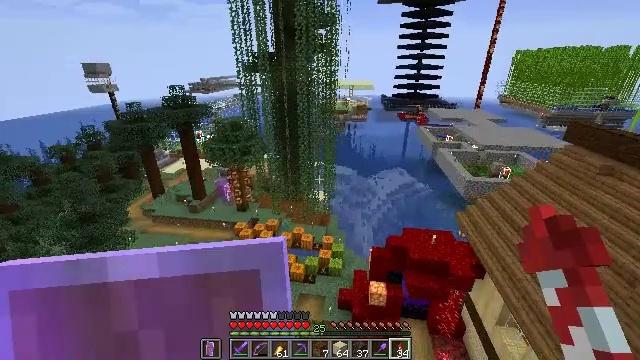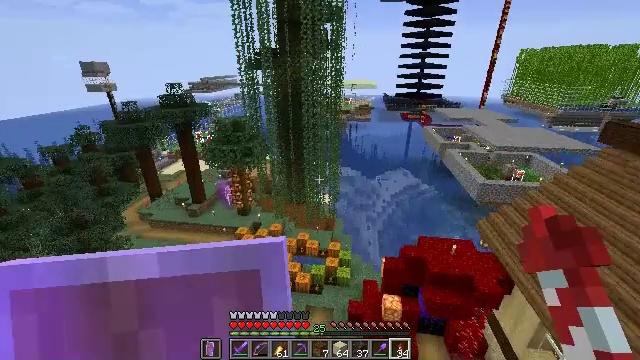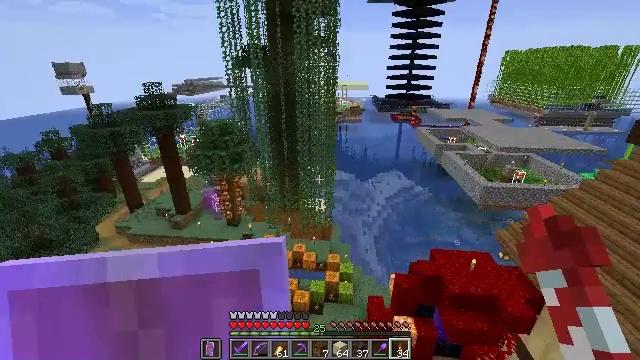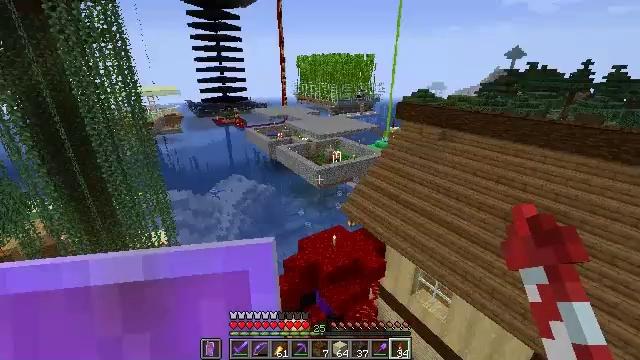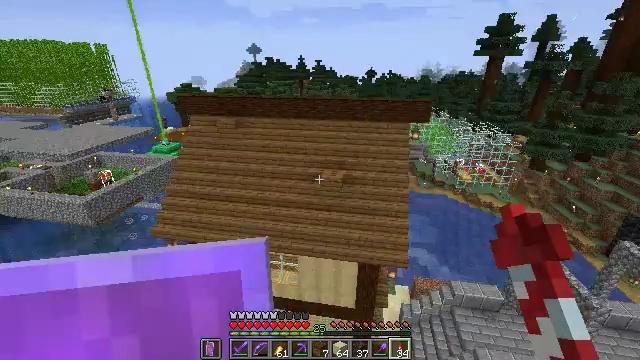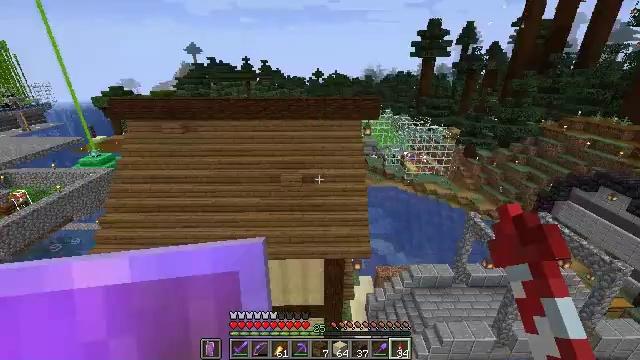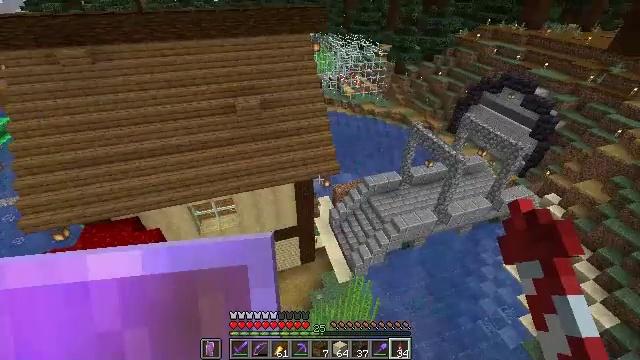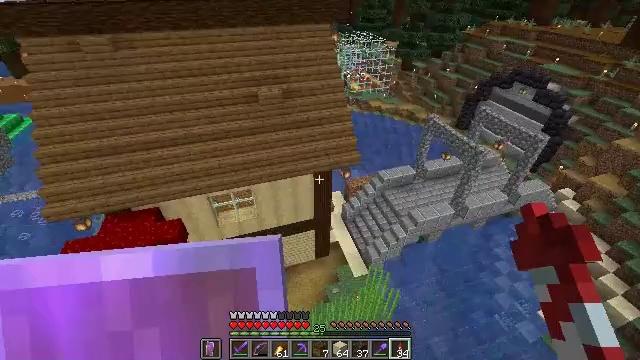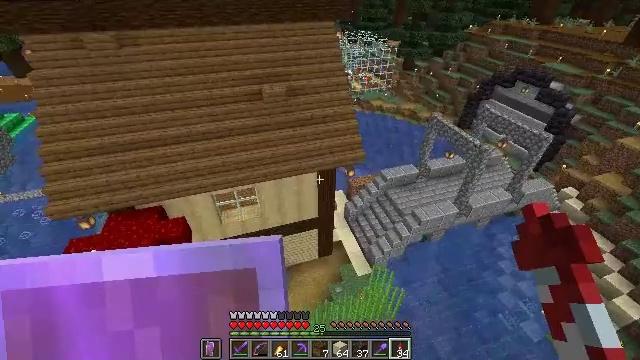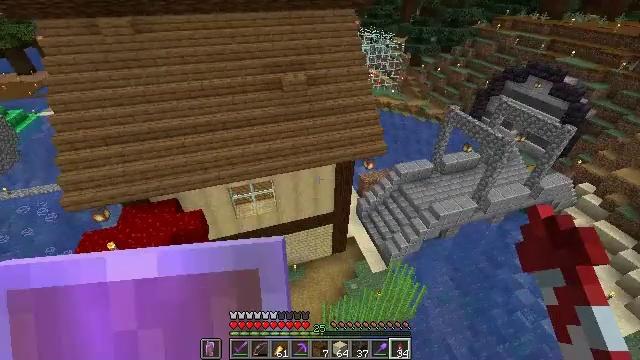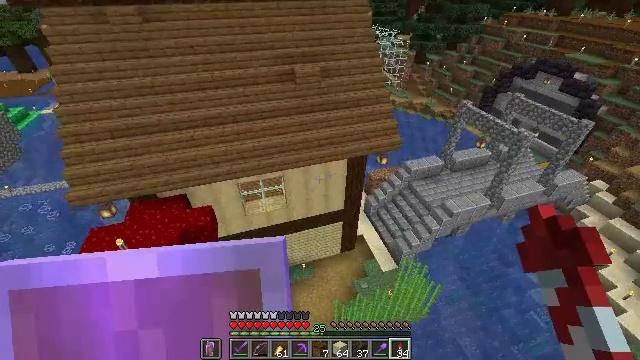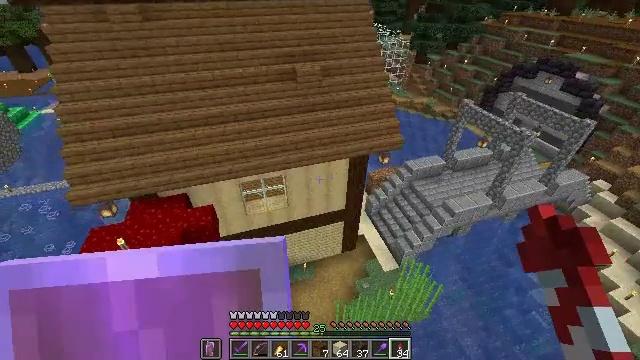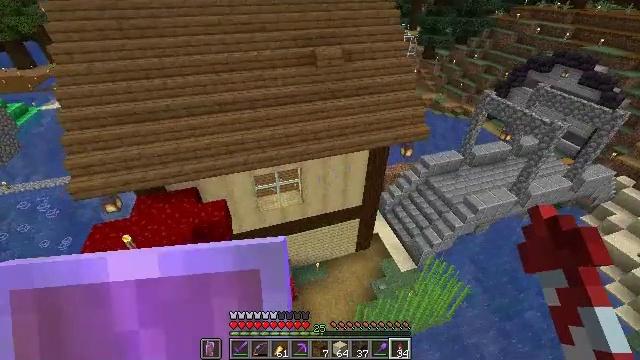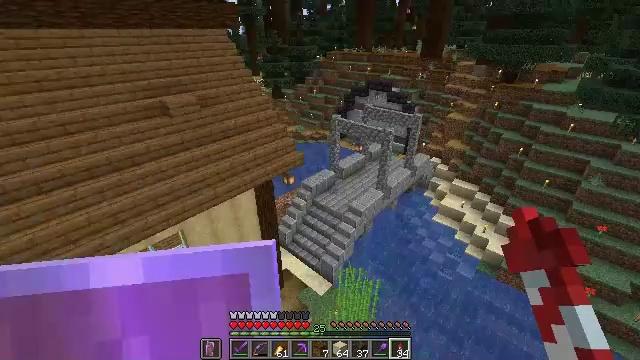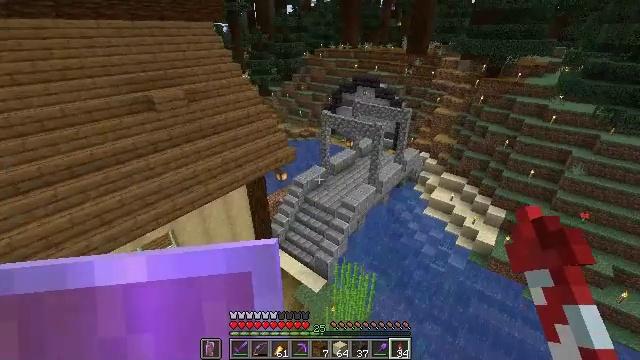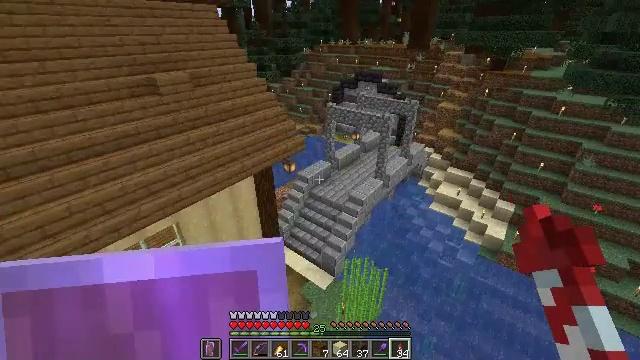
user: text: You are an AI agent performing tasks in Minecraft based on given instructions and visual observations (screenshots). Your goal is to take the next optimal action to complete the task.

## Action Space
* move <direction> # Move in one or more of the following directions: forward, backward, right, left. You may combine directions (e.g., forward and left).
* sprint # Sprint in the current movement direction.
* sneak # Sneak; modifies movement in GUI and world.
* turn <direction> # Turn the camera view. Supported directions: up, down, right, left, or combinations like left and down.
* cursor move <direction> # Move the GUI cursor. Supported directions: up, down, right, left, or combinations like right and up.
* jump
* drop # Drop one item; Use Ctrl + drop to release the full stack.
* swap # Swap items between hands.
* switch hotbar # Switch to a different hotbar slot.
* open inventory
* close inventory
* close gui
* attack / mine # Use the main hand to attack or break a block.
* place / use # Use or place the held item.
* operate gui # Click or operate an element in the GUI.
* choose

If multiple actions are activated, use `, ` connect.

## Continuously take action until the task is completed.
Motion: motion action
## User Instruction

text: Craft brown dye using cocoa beans.
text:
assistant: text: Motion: no_op
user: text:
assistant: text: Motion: turn right
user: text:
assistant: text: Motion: turn right
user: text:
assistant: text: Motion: turn right and down
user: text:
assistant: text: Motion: turn right
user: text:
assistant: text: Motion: turn right and down
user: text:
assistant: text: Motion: no_op
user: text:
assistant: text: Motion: no_op
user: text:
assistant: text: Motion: no_op
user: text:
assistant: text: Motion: no_op
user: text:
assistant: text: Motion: no_op
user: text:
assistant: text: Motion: no_op
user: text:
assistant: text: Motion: turn right and up
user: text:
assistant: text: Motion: turn right
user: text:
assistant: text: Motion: no_op
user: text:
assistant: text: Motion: turn right
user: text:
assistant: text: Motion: turn right and up
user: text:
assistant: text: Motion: turn right and up
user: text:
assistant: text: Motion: no_op
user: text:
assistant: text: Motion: no_op
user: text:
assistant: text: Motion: no_op
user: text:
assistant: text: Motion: no_op
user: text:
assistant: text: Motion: no_op
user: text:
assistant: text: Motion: no_op
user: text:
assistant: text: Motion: no_op
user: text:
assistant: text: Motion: no_op
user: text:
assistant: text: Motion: no_op
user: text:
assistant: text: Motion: turn left
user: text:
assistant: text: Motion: turn left
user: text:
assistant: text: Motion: turn left and down